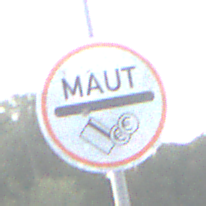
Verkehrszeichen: MautflichtigeStrecke
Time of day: SunriseSunset
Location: Outdoor (Nature)
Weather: PartlyCloudy
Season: NotSpecified
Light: Natural